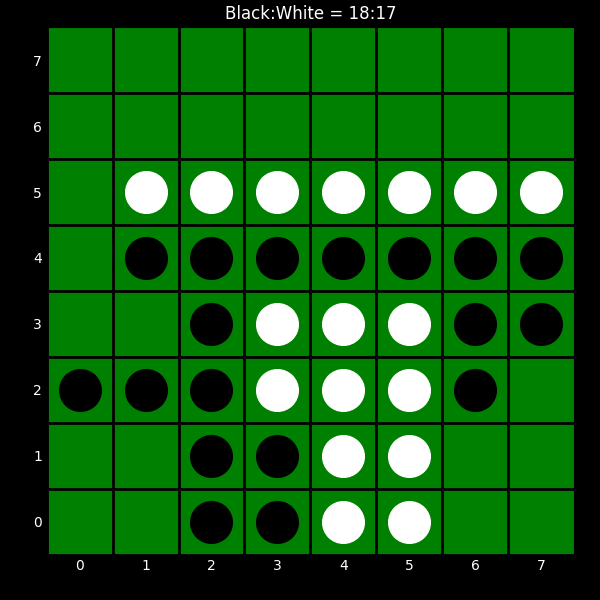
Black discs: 18
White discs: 17